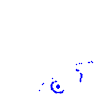
Particle: proton